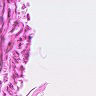
Metastatic tissue present: no